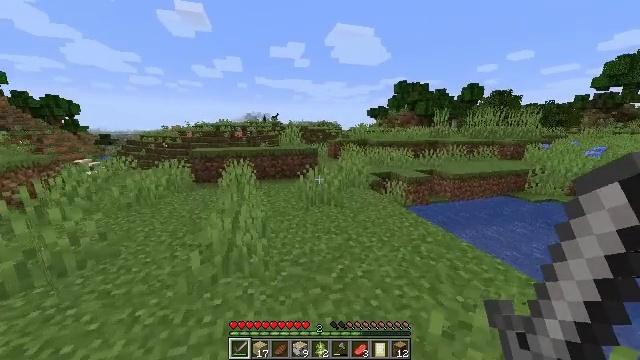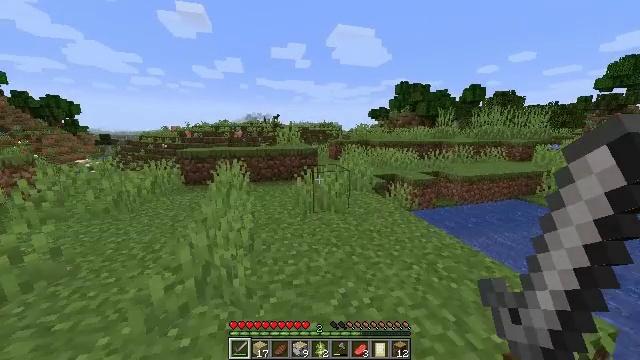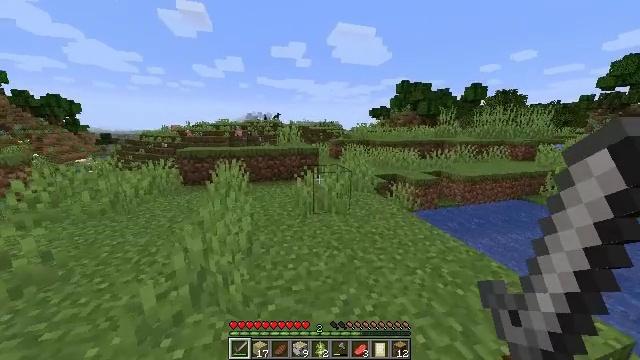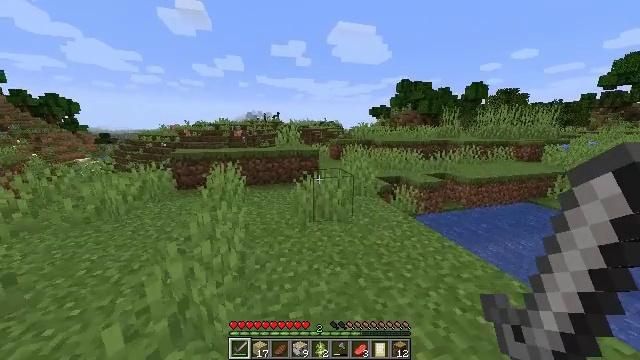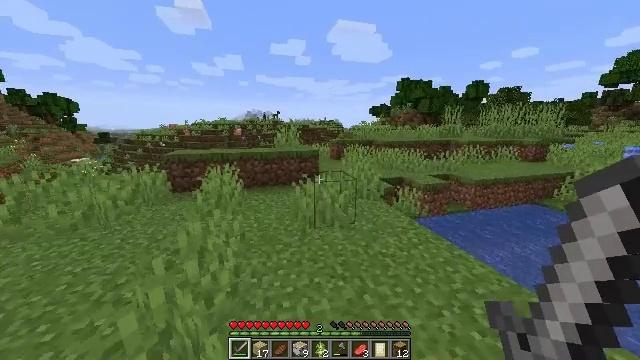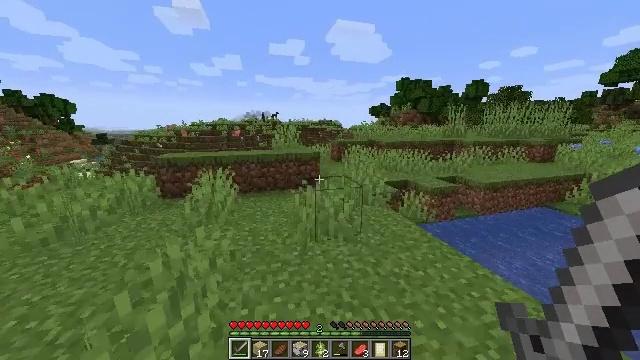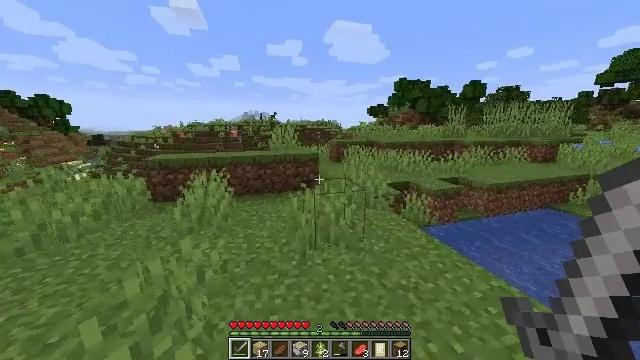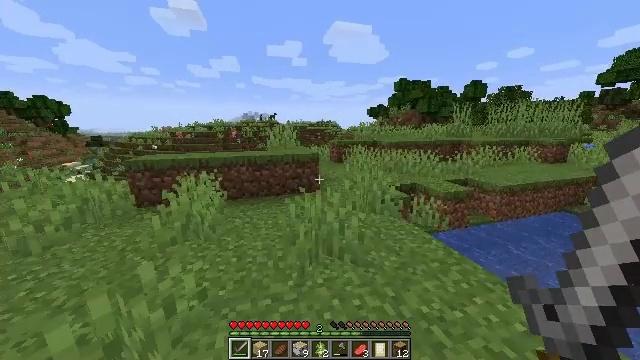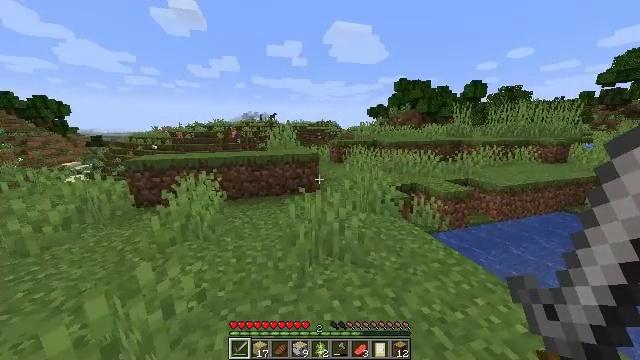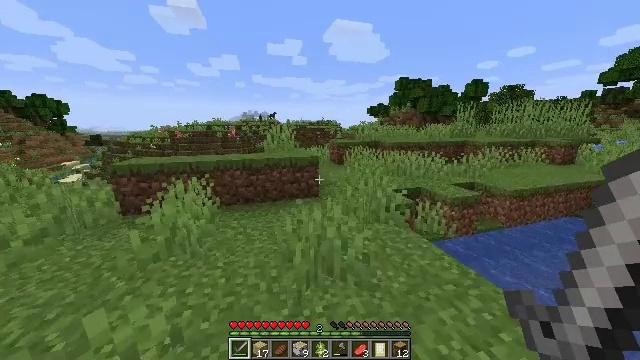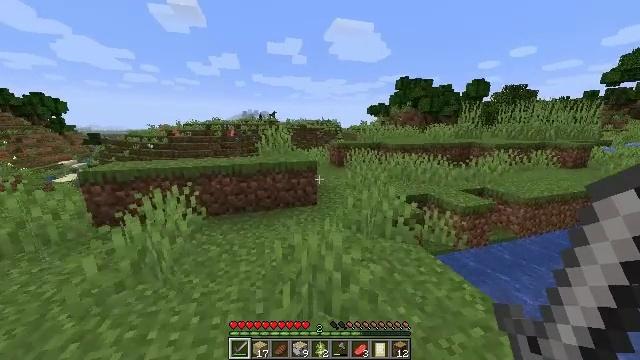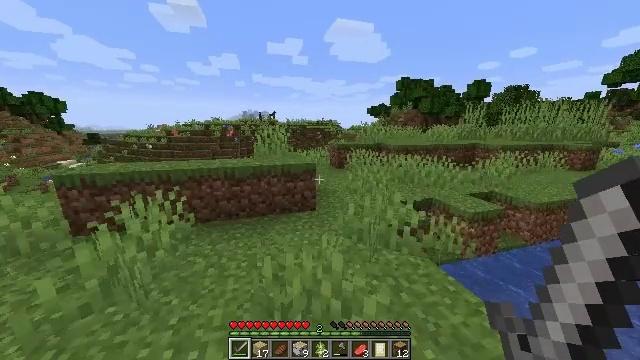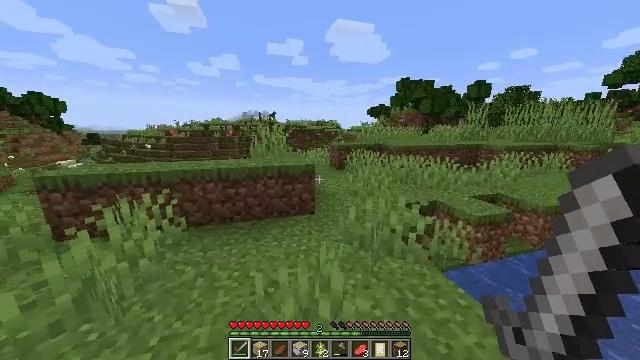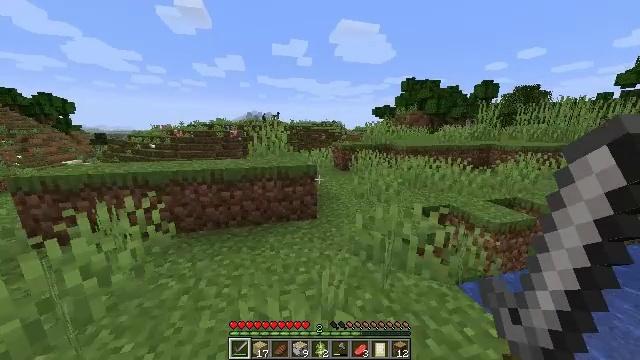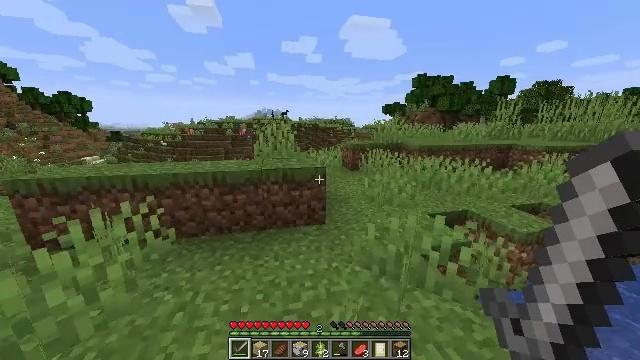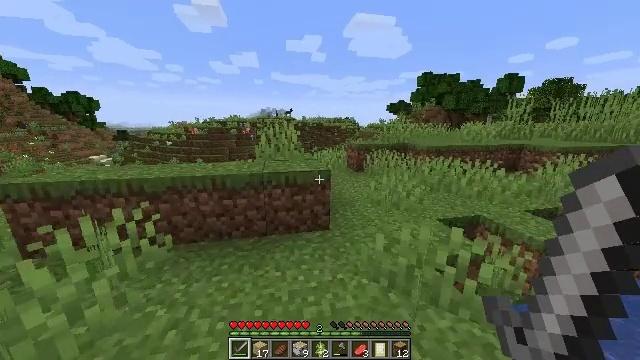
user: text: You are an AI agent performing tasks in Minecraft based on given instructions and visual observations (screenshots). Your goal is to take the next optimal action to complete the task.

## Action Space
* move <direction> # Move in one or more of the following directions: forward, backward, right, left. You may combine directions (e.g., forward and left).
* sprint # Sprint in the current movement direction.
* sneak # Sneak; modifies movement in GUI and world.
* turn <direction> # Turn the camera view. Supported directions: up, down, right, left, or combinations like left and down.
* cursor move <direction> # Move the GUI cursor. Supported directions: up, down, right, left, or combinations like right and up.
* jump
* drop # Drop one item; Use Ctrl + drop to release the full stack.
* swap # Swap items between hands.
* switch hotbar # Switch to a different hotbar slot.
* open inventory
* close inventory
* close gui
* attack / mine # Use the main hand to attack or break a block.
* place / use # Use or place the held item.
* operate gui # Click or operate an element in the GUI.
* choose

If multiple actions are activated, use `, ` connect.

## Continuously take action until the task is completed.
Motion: motion action
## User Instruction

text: Pick up the white bed by breaking it.
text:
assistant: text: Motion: move forward, sprint
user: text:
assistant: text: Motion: move forward, sprint
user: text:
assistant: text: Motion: move forward, sprint
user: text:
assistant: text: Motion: move forward, sprint
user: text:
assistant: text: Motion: move forward, sprint
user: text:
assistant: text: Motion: move forward, sprint
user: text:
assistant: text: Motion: move forward, sprint
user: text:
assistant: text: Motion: move forward, sprint
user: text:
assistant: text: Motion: move forward, sprint
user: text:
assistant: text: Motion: move forward, sprint
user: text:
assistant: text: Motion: move forward, sprint
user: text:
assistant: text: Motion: move forward, sprint
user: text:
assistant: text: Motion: move forward, sprint, turn left
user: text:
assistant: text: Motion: move forward, sprint, turn left
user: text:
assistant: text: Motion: move forward, sprint, turn left
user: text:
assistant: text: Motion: move forward, sprint, turn left
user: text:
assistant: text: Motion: move forward, sprint
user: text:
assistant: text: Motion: move forward, sprint, jump
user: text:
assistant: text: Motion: move forward, sprint, jump
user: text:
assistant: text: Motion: move forward, sprint, jump
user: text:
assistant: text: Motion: move forward, sprint, jump
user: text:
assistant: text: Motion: move forward, sprint
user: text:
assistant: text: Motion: move forward, sprint
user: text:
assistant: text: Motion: move forward, sprint, turn left
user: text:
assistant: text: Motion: move forward, sprint, turn left
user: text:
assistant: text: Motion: move forward, sprint
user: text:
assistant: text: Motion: move forward, sprint
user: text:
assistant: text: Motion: move forward, sprint
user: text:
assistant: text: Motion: move forward, sprint, turn right
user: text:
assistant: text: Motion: move forward, sprint, turn right